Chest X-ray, PA view. Patient: 38 years old, sex M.
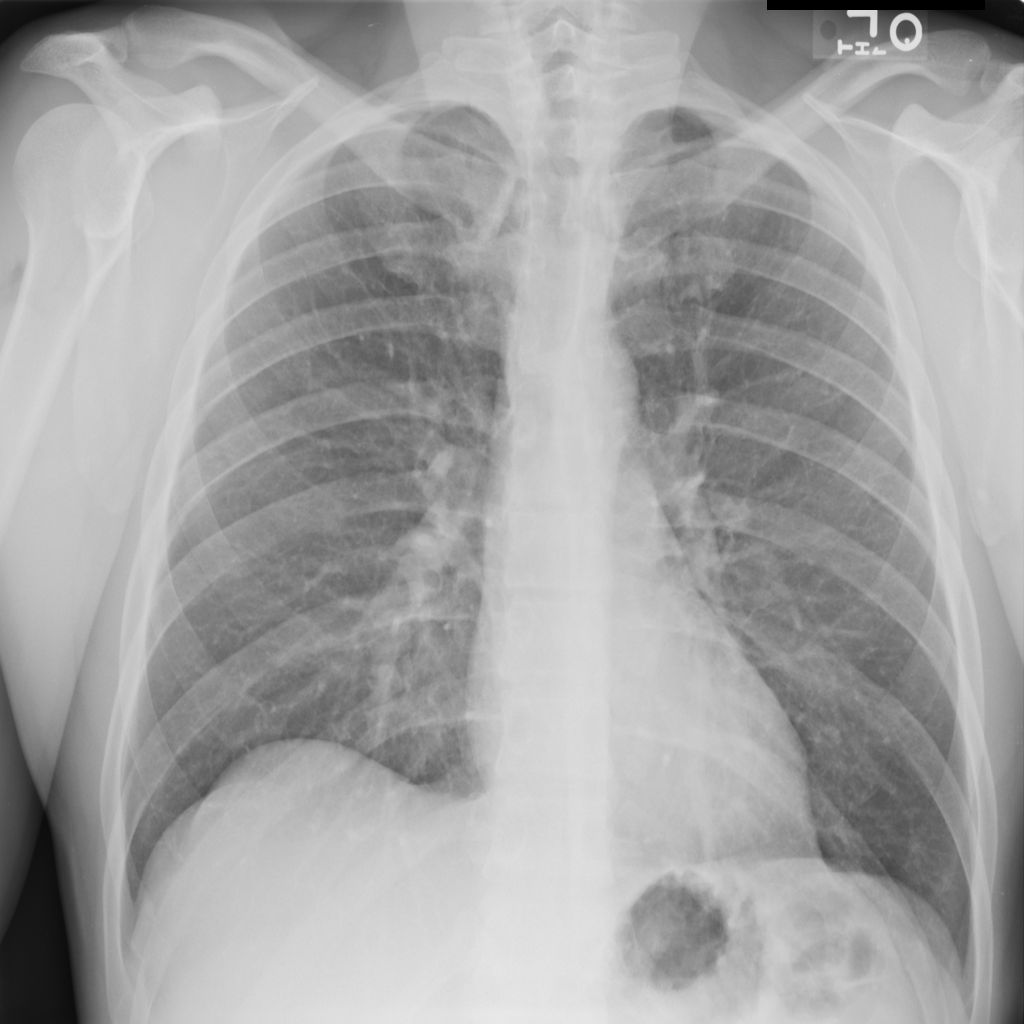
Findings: No Finding